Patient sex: M
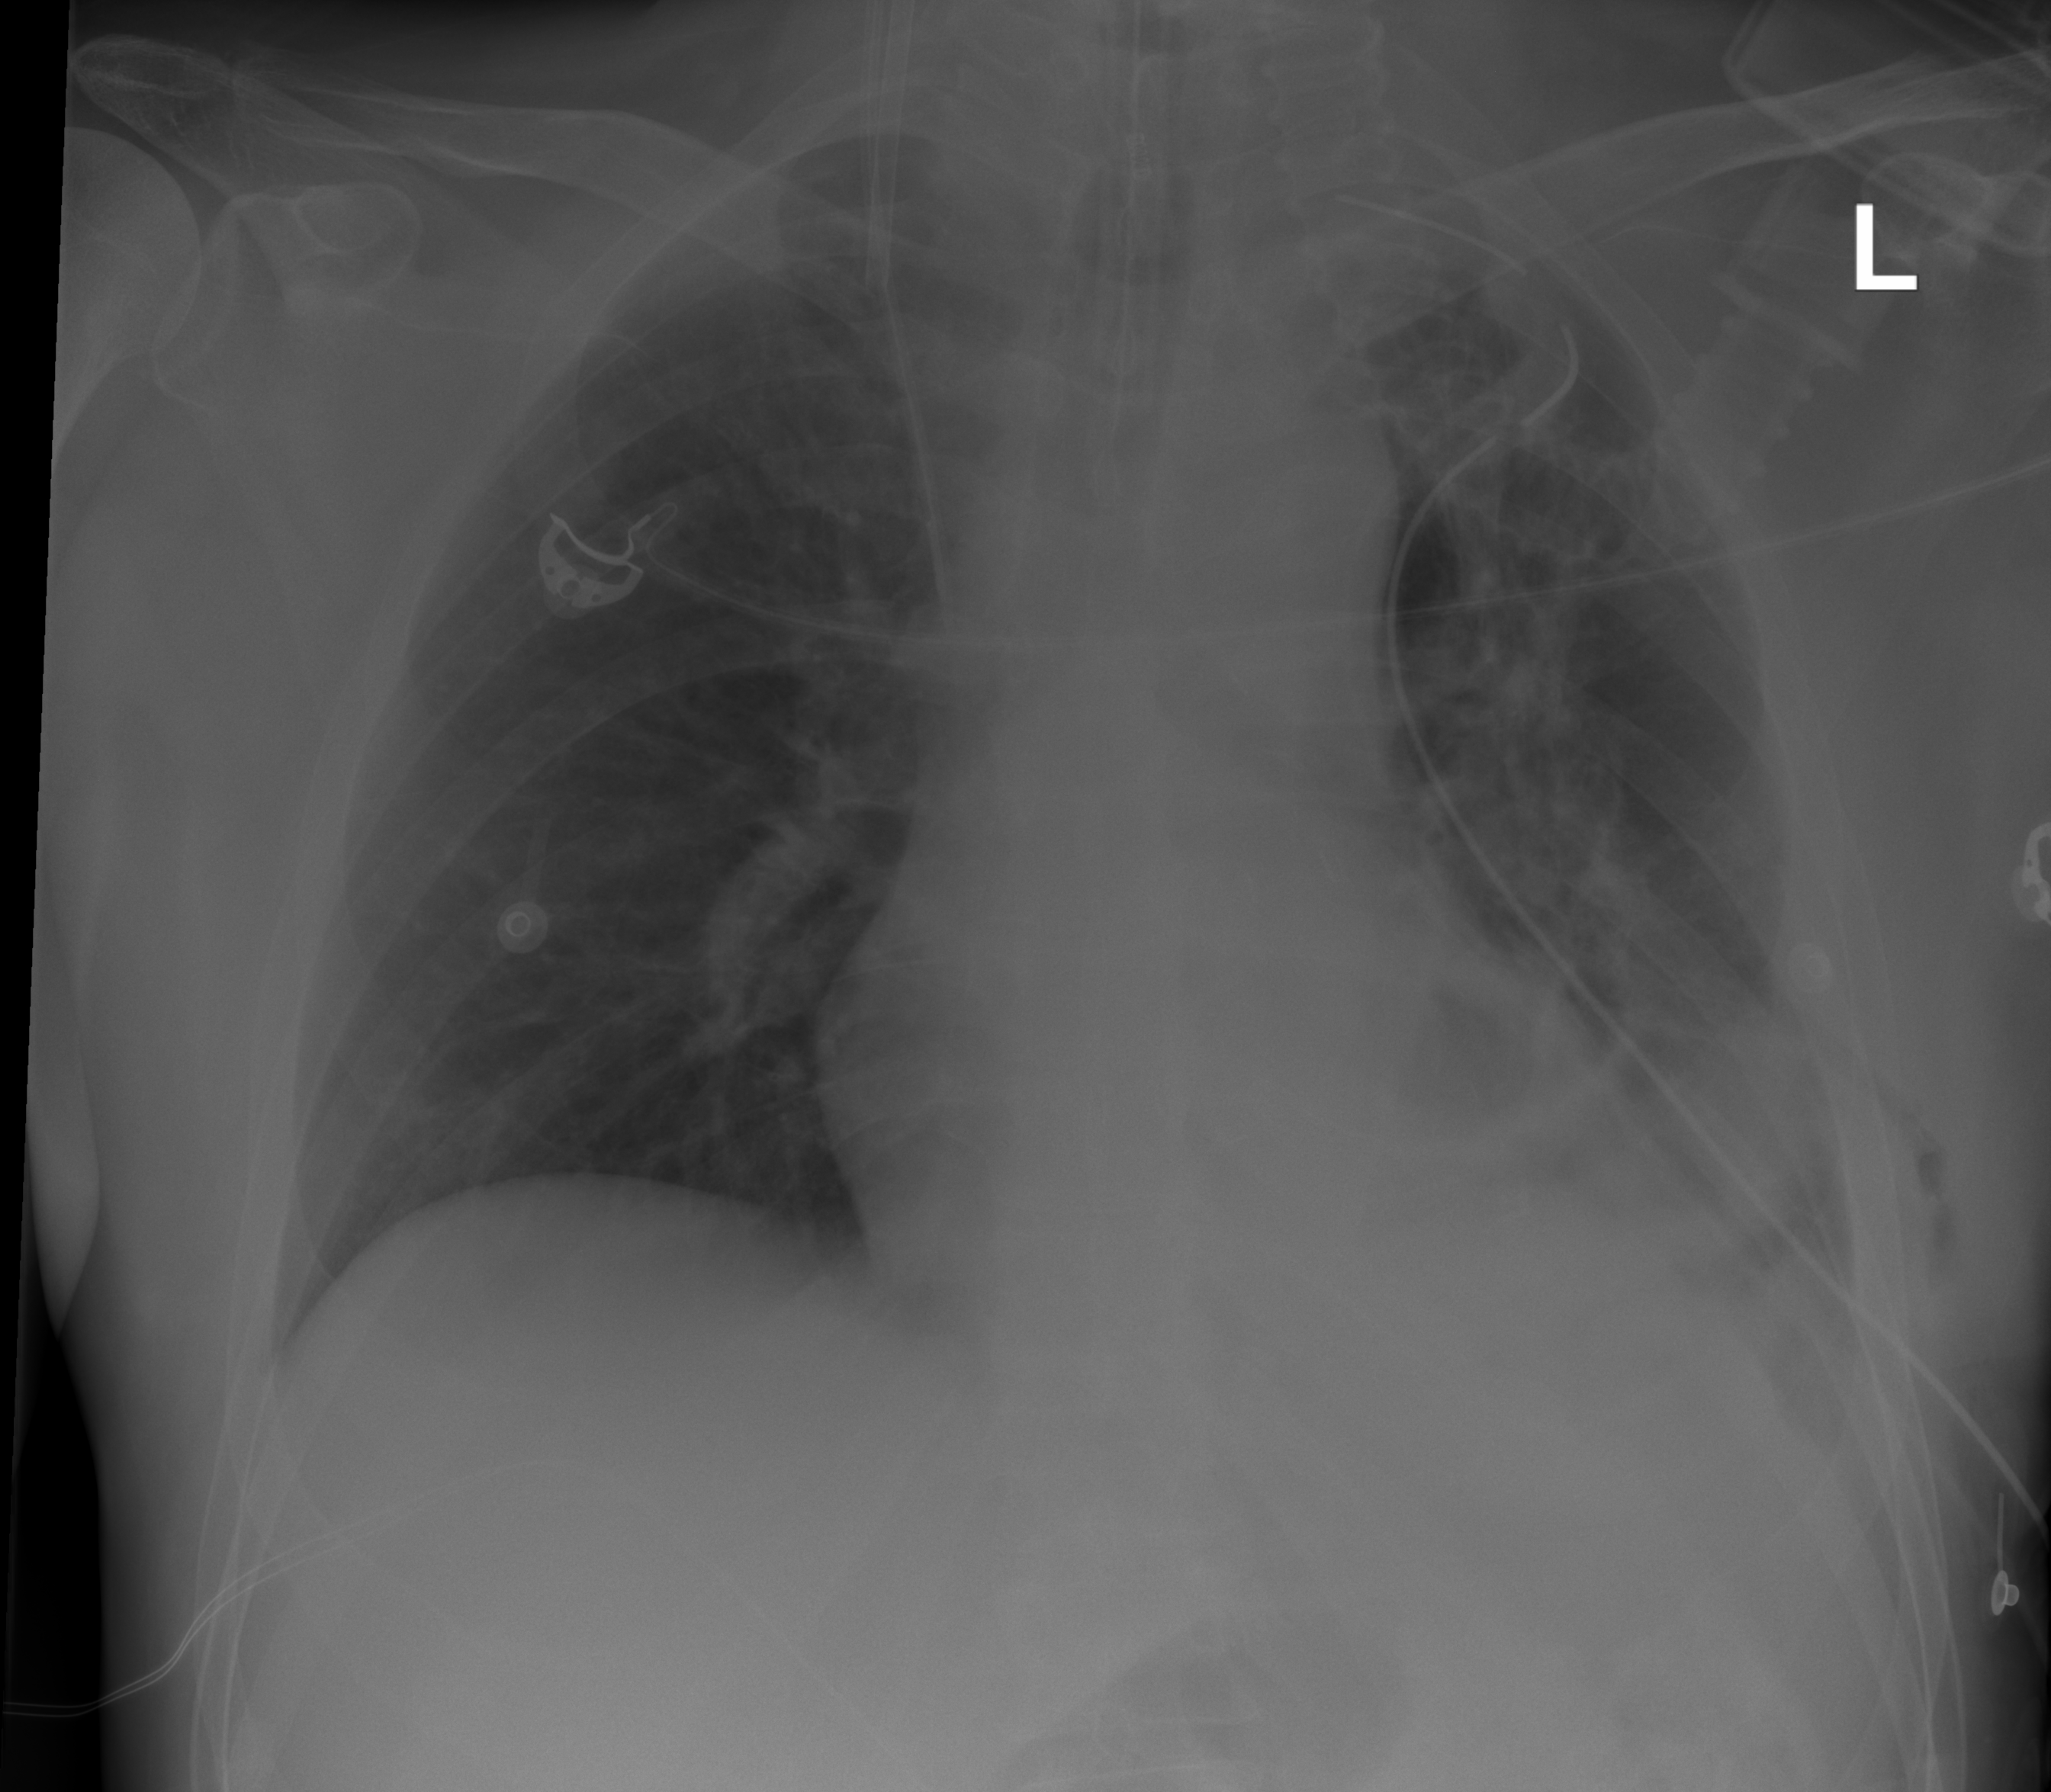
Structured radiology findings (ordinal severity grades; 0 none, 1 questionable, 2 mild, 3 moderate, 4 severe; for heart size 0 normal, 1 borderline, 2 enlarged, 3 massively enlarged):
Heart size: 2
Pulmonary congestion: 0
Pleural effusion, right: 0
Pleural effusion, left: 2
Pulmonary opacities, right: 0
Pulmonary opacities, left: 0
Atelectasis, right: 0
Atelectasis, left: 3